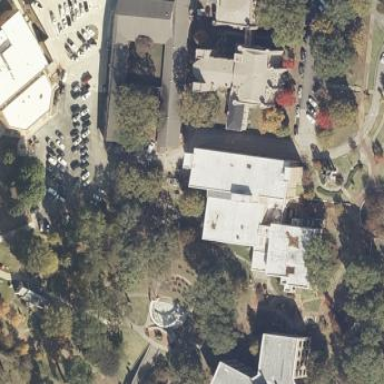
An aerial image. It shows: University building that houses library.